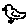
Label: bird